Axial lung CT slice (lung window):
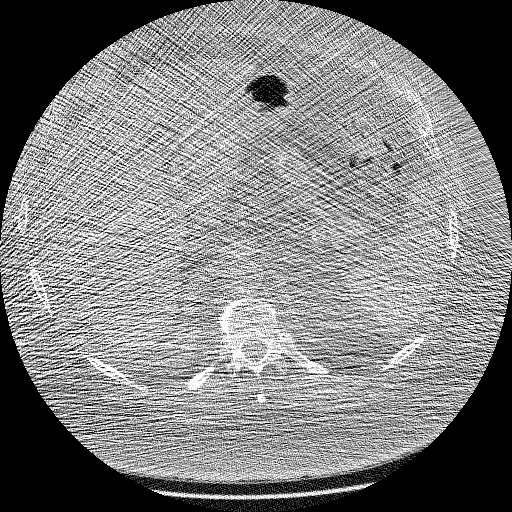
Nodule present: no